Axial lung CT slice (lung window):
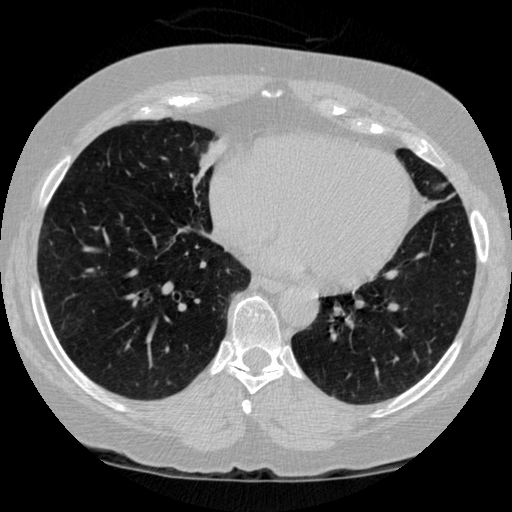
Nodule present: no